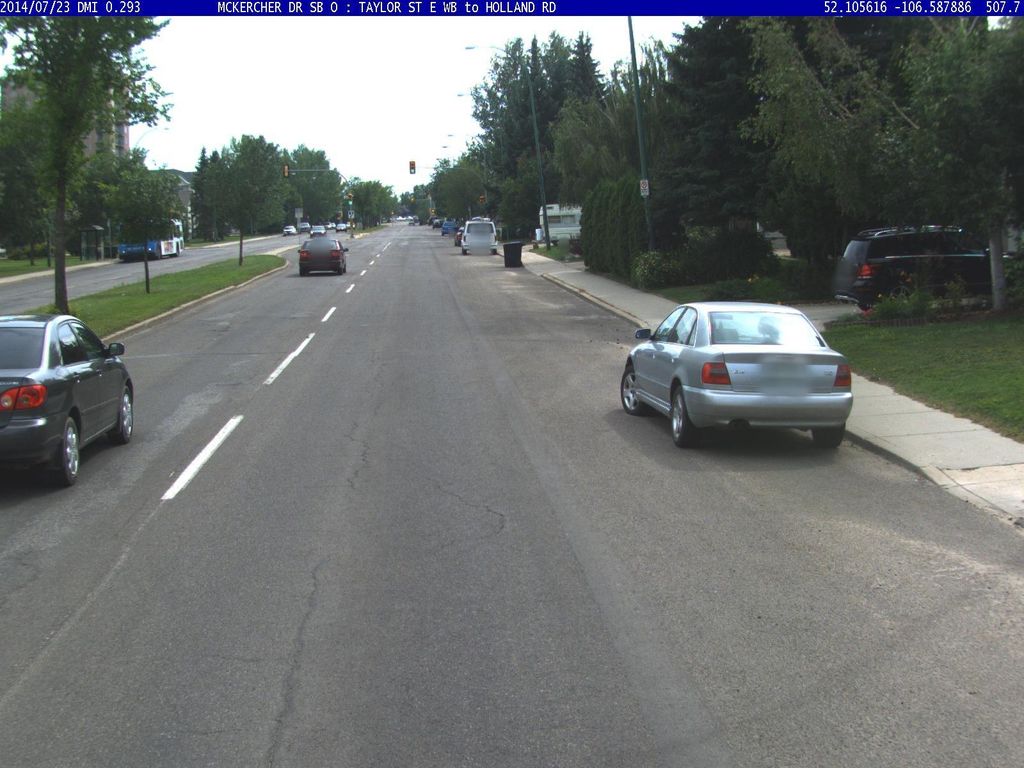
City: saskatoon